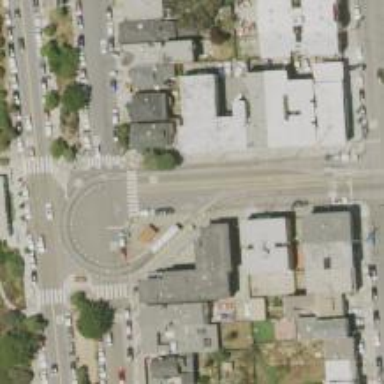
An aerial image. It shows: Light rail spur service with contact lines electrified.